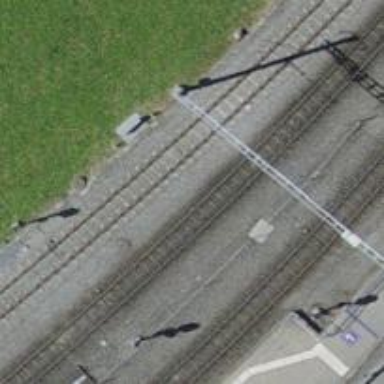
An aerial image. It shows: Railway signal.